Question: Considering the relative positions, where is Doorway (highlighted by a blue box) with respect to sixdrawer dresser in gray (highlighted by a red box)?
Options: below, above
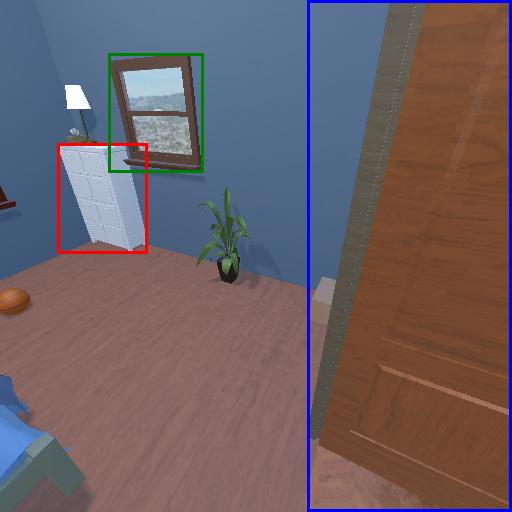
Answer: below